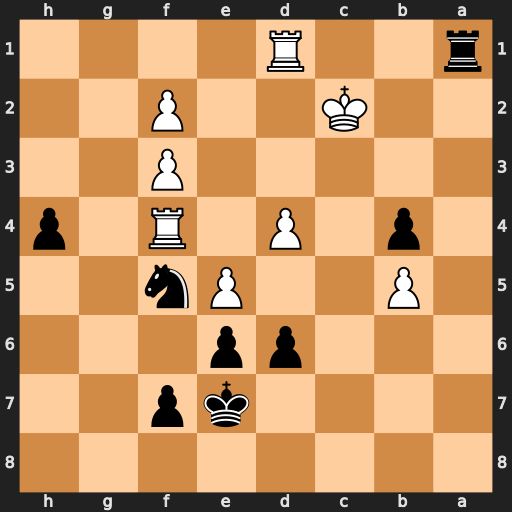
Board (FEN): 8/4kp2/3pp3/1P2Pn2/1p1P1R1p/5P2/2K2P2/r2R4
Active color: b
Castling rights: -
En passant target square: -
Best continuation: b3+ Kb2 Rxd1